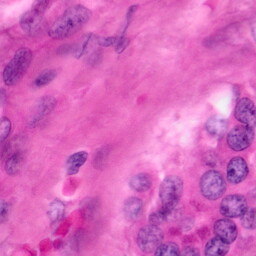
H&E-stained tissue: Pancreatic